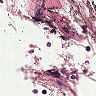
Metastatic tissue present: no